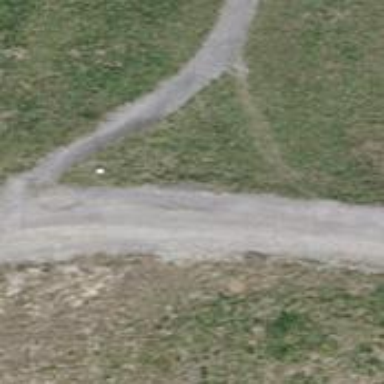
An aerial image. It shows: Track with fine gravel surface graded as grade 2.